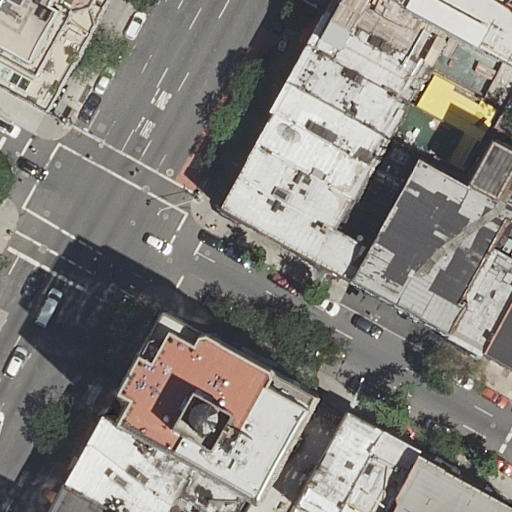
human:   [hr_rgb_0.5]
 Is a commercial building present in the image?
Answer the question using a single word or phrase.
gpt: no

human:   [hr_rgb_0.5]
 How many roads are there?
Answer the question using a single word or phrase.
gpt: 3

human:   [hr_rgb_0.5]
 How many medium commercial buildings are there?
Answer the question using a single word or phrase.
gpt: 0

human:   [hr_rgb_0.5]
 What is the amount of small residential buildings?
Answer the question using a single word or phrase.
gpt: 4

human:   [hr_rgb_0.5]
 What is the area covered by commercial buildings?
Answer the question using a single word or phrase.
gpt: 0m2

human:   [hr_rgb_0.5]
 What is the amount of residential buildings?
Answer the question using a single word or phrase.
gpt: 18

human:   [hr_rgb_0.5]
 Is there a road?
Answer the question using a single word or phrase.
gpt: yes

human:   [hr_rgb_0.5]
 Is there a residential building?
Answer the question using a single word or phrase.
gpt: yes

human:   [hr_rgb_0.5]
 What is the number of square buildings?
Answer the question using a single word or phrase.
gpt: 0

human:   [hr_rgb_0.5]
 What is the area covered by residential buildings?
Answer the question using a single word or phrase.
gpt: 4473m2

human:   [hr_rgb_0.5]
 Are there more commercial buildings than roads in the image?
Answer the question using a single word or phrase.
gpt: no

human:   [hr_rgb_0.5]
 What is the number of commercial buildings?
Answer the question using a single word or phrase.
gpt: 0

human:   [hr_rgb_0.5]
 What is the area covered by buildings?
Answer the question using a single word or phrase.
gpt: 4473m2

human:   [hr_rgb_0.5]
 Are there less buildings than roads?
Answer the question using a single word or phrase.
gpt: no

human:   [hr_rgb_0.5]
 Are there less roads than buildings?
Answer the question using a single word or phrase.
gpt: yes

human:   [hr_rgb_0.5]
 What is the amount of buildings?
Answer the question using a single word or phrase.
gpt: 18

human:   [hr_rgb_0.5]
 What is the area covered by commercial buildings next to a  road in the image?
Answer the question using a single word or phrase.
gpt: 0m2

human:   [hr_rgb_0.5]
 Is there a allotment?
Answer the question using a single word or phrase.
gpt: no

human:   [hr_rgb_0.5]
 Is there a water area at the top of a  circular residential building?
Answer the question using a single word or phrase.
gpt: no

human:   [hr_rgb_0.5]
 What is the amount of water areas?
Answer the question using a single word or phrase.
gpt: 0

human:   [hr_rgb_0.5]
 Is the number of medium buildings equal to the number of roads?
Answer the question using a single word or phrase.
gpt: no

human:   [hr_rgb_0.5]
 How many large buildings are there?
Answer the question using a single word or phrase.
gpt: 4

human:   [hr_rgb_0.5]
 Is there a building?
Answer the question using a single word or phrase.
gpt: yes

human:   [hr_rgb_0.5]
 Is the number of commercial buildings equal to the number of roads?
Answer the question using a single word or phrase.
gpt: no

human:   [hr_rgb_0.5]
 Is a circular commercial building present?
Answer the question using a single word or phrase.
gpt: no

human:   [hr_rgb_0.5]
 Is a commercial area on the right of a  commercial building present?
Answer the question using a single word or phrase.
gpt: no

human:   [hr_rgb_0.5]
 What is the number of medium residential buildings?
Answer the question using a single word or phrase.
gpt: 10

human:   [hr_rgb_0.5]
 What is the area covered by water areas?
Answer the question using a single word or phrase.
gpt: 0m2

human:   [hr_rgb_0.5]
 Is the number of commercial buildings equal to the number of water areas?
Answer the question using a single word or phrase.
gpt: yes

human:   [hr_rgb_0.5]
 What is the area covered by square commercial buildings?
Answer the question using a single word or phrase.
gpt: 0m2

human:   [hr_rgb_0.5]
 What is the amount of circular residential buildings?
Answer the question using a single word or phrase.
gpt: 0

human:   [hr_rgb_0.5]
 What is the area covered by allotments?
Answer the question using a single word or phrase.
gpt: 0m2

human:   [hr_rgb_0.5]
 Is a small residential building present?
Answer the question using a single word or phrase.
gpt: yes

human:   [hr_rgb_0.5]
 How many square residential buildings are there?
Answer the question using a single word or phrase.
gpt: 0

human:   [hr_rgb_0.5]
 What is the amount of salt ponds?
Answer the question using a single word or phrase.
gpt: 0

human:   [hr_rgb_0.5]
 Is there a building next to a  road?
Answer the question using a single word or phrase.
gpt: yes

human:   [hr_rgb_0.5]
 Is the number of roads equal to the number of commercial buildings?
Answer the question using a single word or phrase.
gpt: no

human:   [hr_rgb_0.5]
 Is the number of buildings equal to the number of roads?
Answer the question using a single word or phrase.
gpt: no

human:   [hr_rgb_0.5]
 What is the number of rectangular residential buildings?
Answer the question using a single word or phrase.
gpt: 11

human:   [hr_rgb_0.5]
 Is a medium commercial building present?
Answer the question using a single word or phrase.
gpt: no

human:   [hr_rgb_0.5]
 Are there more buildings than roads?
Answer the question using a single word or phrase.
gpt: yes

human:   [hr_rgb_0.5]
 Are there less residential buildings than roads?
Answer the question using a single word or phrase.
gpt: no

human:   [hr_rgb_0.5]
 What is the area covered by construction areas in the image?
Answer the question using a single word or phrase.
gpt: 0m2

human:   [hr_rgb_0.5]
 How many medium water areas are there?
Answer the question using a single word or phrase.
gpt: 0

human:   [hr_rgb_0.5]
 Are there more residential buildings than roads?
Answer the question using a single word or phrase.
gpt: yes

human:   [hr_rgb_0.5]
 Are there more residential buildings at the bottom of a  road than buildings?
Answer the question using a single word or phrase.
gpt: no

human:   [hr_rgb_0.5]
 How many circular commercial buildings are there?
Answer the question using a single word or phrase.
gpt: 0

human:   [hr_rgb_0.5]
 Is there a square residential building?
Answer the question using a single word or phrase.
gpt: no

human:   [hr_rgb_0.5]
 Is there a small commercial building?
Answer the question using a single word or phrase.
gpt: no

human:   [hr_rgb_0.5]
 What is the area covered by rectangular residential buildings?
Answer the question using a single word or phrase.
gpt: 1341m2

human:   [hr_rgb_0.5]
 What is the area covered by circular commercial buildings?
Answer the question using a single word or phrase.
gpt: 0m2

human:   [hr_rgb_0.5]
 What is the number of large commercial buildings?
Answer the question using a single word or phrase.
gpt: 0

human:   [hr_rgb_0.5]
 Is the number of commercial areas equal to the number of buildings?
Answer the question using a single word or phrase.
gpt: no

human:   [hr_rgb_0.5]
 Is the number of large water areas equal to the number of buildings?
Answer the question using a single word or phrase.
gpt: no

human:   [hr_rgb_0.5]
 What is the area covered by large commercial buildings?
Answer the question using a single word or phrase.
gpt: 0m2

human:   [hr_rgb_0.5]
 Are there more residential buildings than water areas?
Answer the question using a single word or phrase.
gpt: yes

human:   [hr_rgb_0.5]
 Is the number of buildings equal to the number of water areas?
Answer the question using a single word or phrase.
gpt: no

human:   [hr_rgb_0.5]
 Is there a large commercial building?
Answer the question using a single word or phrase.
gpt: no

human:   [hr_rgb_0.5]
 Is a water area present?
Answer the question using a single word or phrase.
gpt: no

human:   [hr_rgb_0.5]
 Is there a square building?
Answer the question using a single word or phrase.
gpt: no

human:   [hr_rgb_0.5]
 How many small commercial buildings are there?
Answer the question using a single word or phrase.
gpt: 0

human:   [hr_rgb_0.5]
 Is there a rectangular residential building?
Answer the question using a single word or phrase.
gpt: yes

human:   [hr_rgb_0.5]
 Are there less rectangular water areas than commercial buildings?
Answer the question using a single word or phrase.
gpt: no

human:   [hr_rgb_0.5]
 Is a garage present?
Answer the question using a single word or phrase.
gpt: no